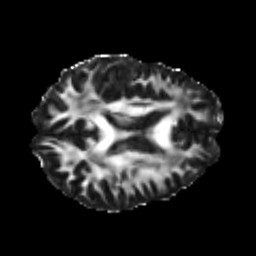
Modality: FA
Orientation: axial
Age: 25
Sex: male
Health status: healthy
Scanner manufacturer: philips
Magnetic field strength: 3 T
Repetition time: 4.364 s
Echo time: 0.09797 s